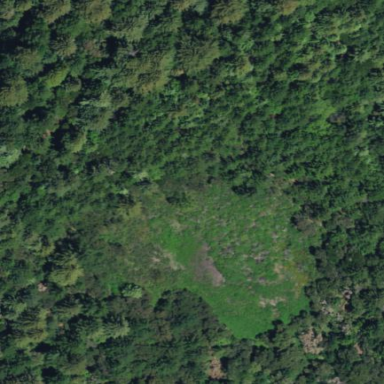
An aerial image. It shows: Patch of scrub vegetation.